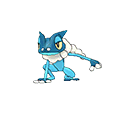
Pok\u00e9mon: frogadier